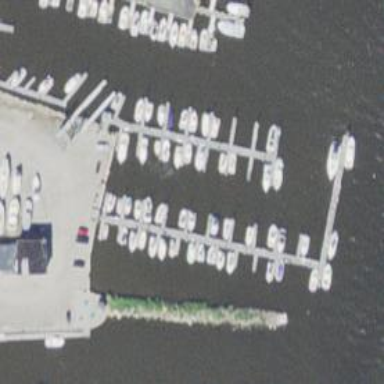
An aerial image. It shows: Man-made pier.